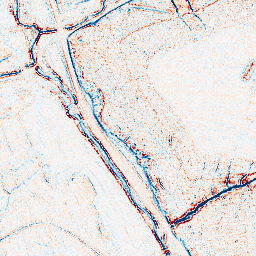
Category: edge_preserving
Decomposition family: bilateral
Decomposition parameters: d: 5
sigma_color: 50
sigma_space: 25
Upsampling method: cubic_mitchell
Upsampling parameters: scale: 4
Upsampling scale: 4